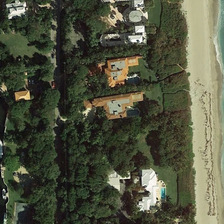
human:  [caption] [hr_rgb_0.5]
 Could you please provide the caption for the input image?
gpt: several buildings and many green trees near a beach are in a resort .

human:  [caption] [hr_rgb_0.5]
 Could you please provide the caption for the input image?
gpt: several buildings and many green trees near a beach are in a resort .

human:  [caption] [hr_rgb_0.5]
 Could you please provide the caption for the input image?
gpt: several buildings and many green trees near a beach are in a resort .

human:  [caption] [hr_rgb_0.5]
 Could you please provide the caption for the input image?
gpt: several buildings and many green trees near a beach are in a resort .

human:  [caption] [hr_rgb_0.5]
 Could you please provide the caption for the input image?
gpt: several buildings and many green trees near a beach are in a resort .